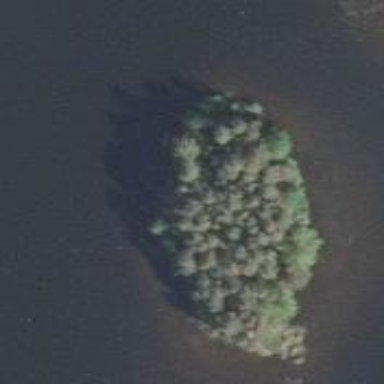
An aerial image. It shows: Island covered with woodland.